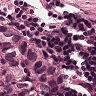
Metastatic tissue present: yes